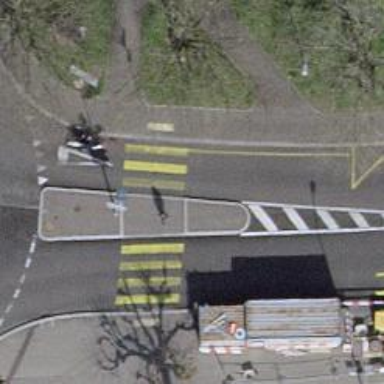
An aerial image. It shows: Uncontrolled zebra crossing with yellow markings.